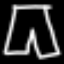
Label: pants